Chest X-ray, AP view. Patient: 25 years old, sex F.
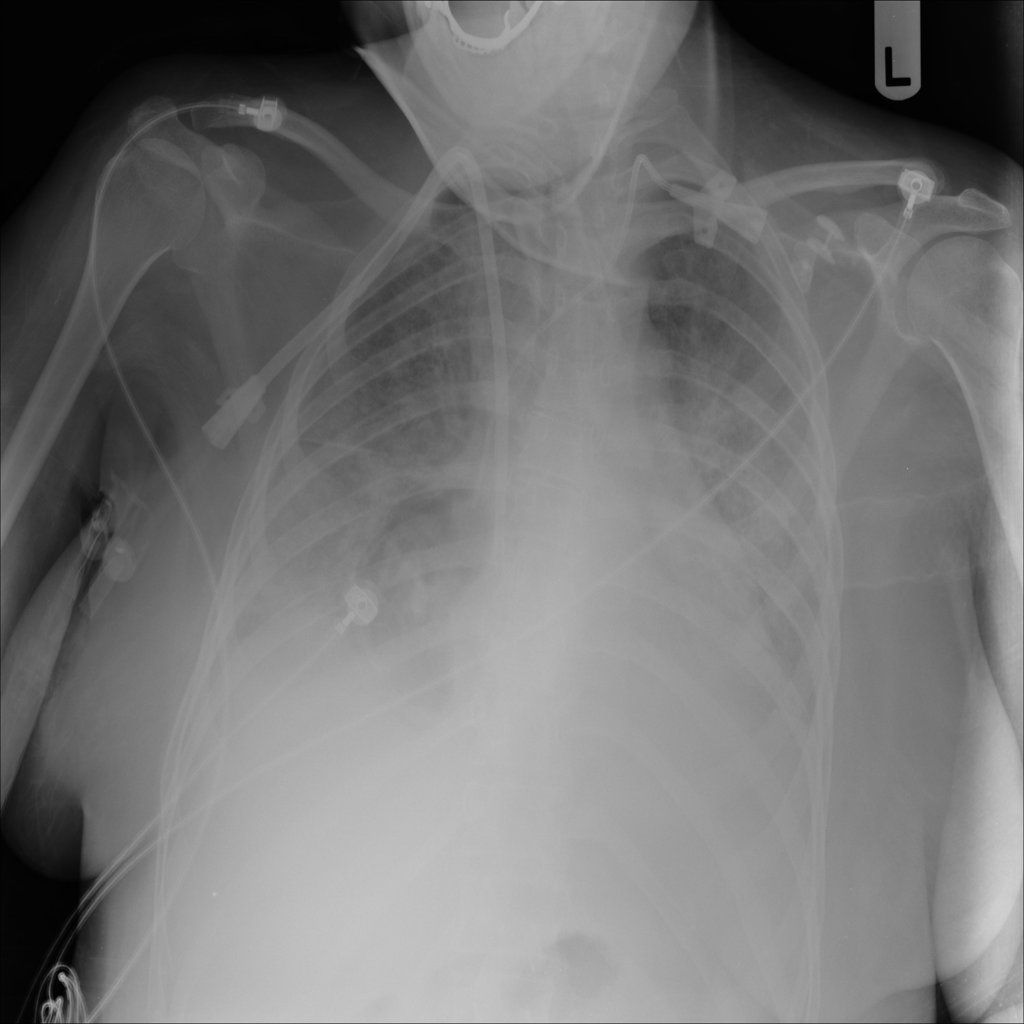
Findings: Atelectasis, Edema, Effusion